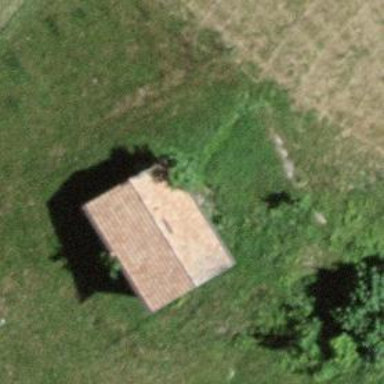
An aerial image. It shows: Rural barn.